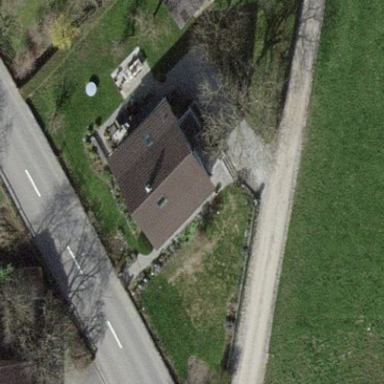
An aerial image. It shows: Detached building with gabled roof.